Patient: sex M, age 75
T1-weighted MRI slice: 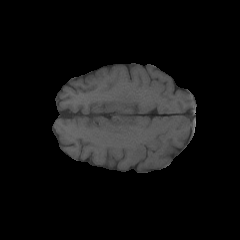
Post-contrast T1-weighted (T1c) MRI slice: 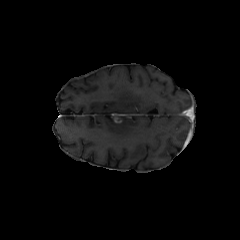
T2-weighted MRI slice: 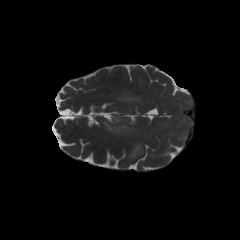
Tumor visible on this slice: yes
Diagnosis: Glioblastoma, IDH-wildtype
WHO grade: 4